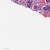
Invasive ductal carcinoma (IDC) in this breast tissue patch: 1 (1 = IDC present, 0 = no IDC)